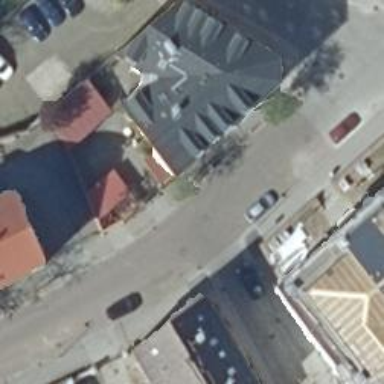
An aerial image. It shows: Restaurant.